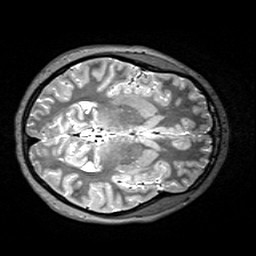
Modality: T2w
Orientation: axial
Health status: healthy
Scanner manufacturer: siemens
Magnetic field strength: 3 T
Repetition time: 4.8 s
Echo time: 0.458 s